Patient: sex M, age 45
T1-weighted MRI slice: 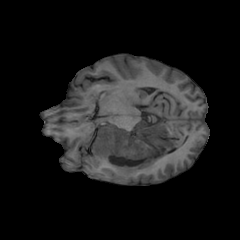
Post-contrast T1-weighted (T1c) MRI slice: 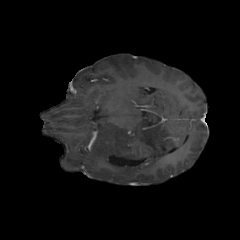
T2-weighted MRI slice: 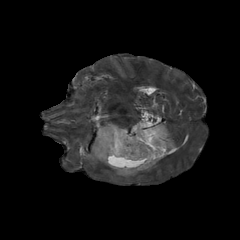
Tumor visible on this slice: yes
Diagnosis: Astrocytoma, IDH-mutant
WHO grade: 2